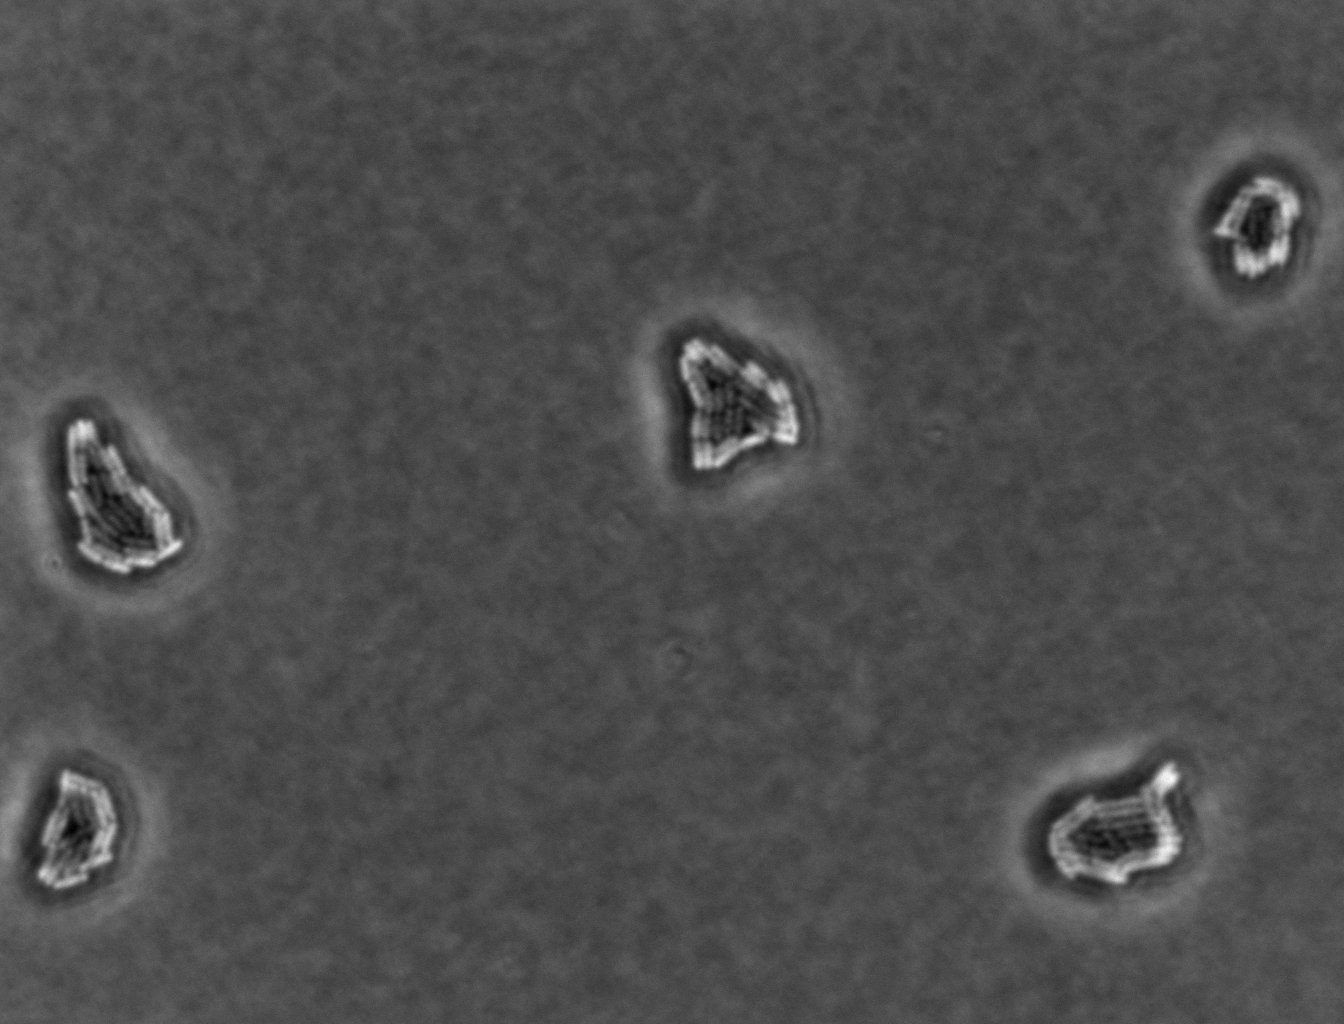
various_fewshot